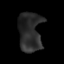
Tissue: lung
Cell type: T cells
Senescence score: 0.1985
Nuclear area (px): 885
Mean DAPI intensity: 43.128